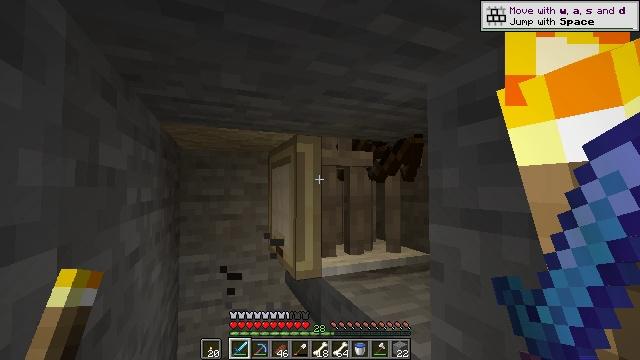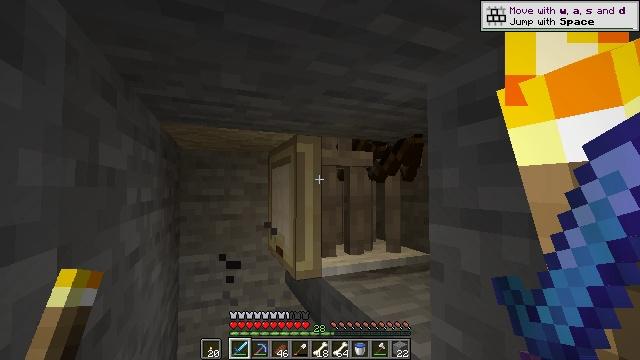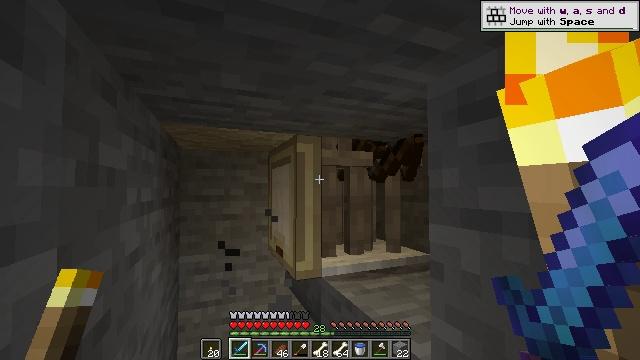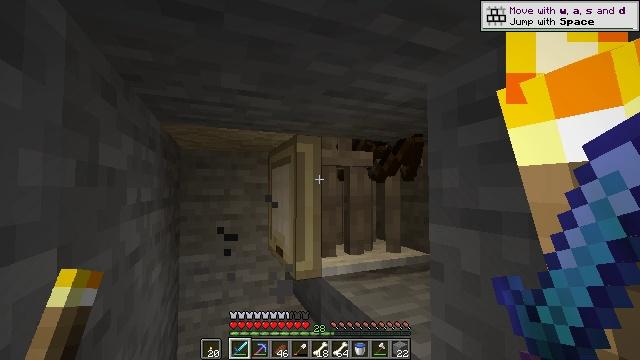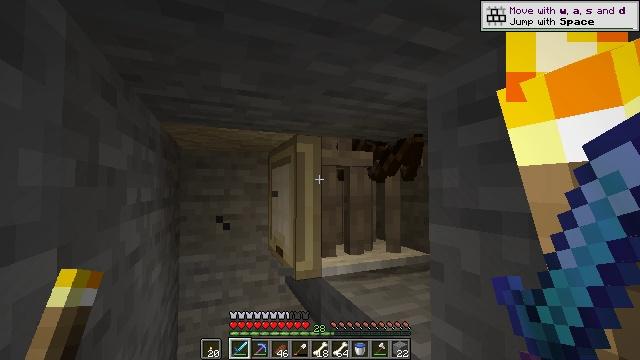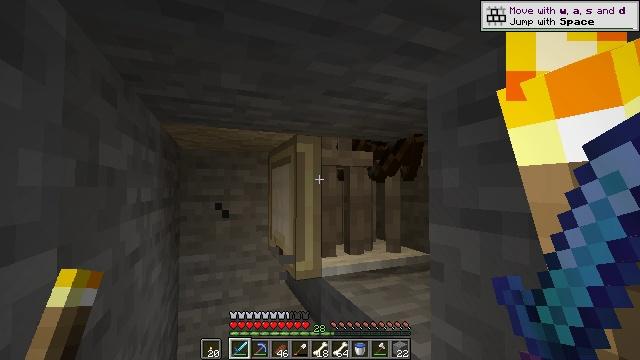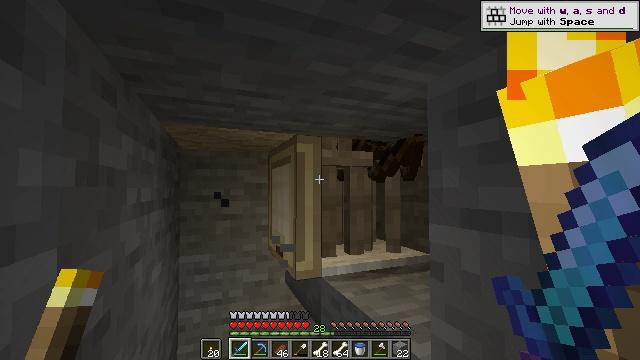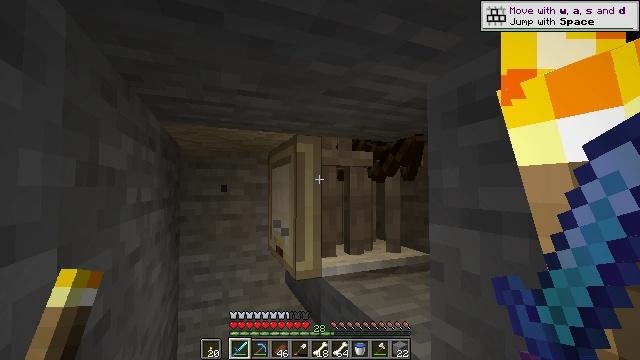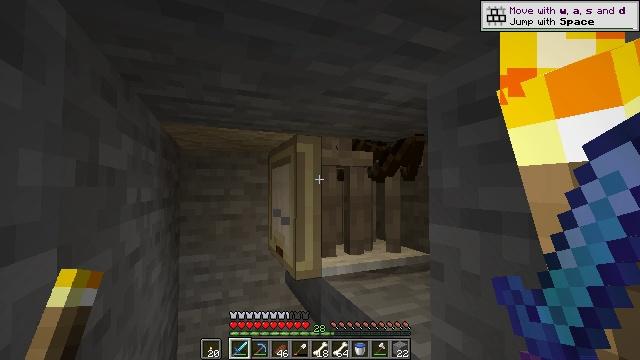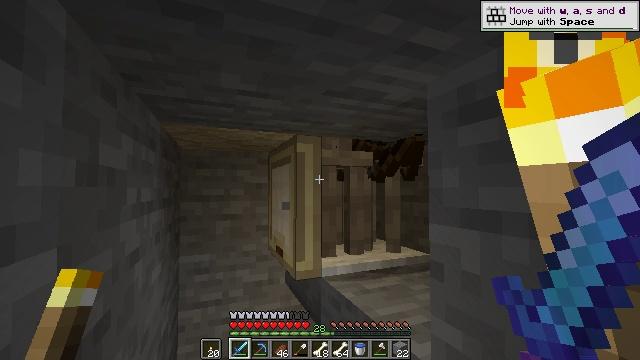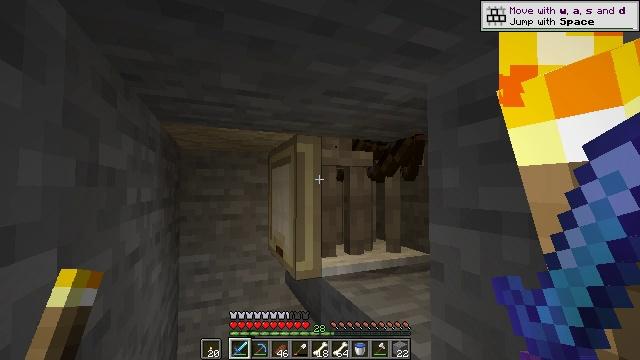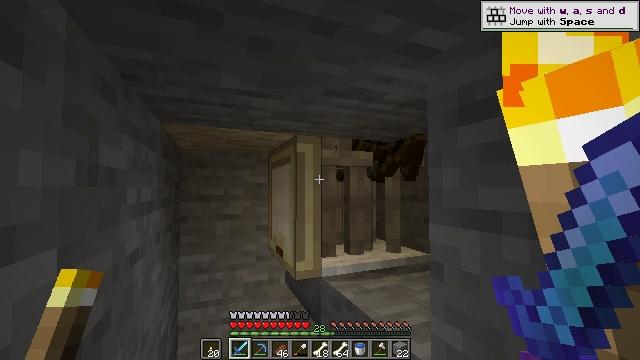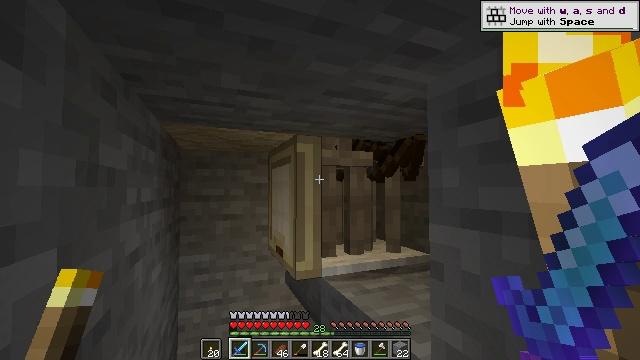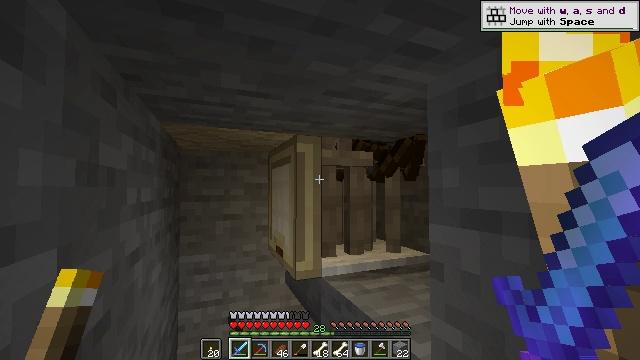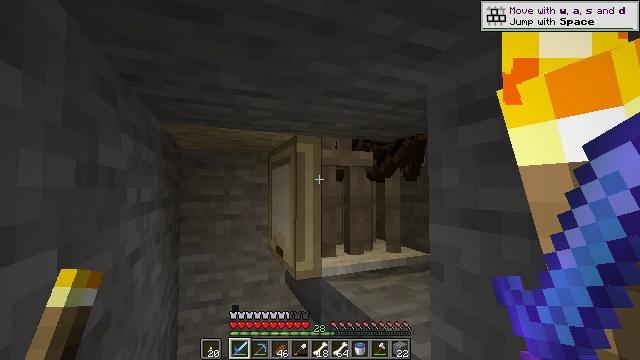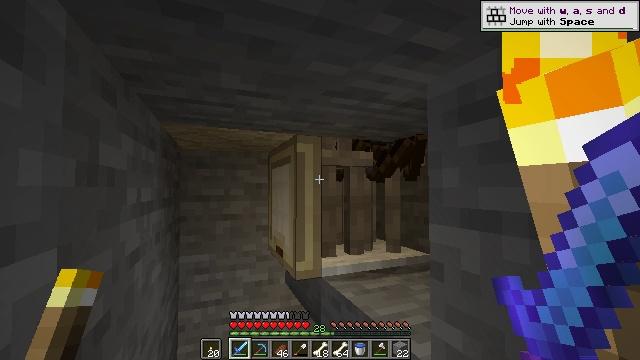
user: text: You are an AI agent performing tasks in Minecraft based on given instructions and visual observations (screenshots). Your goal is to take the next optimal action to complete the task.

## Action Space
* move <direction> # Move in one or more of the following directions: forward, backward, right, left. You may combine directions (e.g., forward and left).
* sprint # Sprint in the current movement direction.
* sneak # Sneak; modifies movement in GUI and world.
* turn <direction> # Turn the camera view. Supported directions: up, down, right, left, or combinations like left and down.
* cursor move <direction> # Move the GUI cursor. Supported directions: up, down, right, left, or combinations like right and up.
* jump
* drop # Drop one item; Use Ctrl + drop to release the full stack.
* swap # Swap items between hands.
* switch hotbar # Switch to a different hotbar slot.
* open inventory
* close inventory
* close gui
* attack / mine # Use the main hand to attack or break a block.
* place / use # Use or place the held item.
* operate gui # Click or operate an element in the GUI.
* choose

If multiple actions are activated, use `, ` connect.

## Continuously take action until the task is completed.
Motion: motion action
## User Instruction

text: Combat the skeleton.
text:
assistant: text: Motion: no_op
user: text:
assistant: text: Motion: no_op
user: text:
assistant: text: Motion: no_op
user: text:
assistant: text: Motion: no_op
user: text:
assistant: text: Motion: no_op
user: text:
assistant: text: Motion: no_op
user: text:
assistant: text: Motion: no_op
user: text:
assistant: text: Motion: no_op
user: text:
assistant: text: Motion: no_op
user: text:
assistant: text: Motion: no_op
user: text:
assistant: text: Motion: no_op
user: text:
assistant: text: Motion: no_op
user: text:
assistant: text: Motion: no_op
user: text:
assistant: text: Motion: no_op
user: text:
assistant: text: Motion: no_op
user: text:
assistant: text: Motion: no_op
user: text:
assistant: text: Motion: no_op
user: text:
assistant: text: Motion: no_op
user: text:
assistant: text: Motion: no_op
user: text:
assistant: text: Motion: no_op
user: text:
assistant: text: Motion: no_op
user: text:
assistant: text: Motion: no_op
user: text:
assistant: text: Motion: no_op
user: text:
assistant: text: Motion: no_op
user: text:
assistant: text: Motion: no_op
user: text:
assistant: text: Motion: no_op
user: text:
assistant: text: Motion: no_op
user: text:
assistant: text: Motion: no_op
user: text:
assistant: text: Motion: no_op
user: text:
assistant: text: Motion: no_op